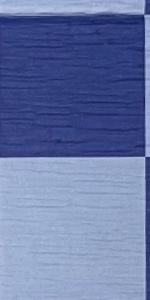
Label: Empty